Question: Is this not the correct way to define a function in fpcenter in Haskell ? :
'''
-- | Main entry point to the application.
module Main where
-- | The main entry point.
main :: IO ()
main = do
putStrLn "Welcome to FP Haskell Center!"
putStrLn "Have a good day!"
let exp x n | n == 0 = 1
| n == 0 = 1
| n == 1 = x
| even n = exp (x * x) m
| odd n = x * exp (x*x) (m-1)
where m = n 'div' 2
'''
It displays 'src/Main.hs@12:2-12:3 parse error on input |' at line '| n == 0 = 1'
The function is correctly defined when added to Prelude.
Update : error message screenshot attached -

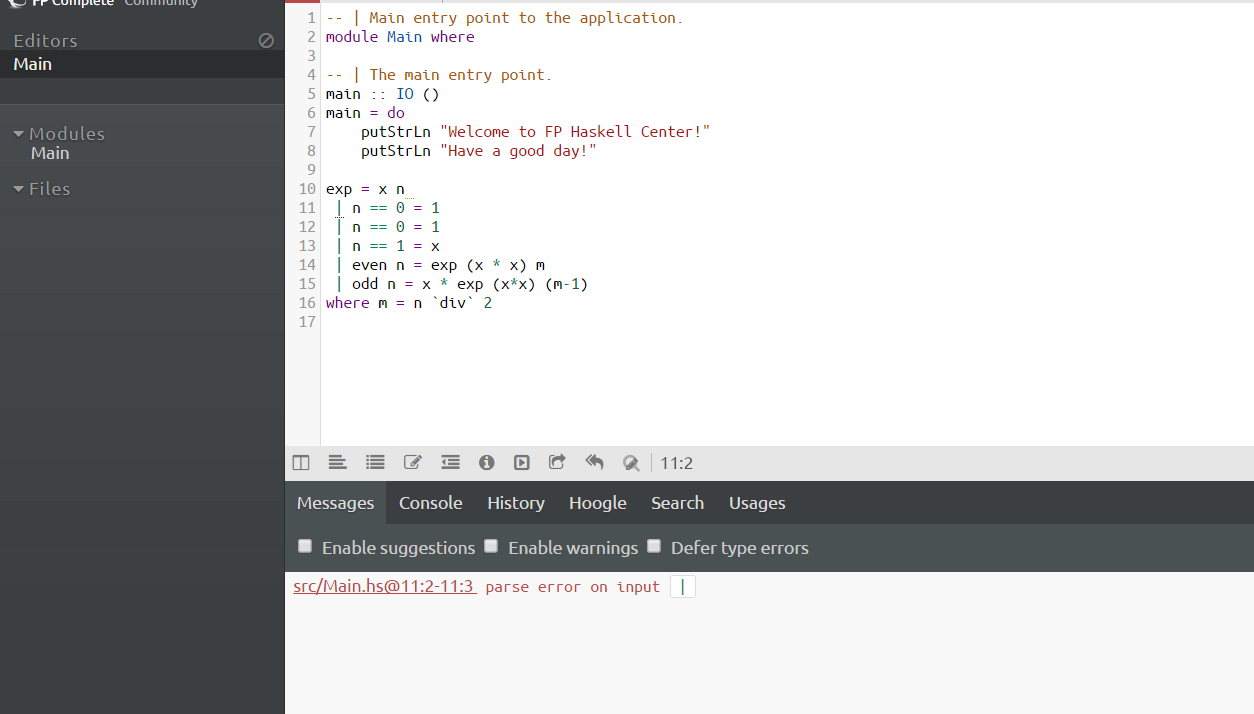
Answer: 'let' is not used for top-level bindings (look at 'main'). Simply write:
'''
exp x n
| n == 0 = 1
| n == 1 = x
| even n = exp (x * x) m
| odd n = x * exp (x * x) (m - 1)
where m = n 'div' 2
'''
Also, when you do use 'let' or 'let'-'in', it follows the same layout rules as 'do' for its block of bindings--the block must be indented as much as the first item in the block. People usually indent things in one of two ways:
'''
let
a = 2
f x y
| x < y = x
| otherwise = y
let a = 2
f x y | x < y = x
| otherwise = y
'''
I prefer the former style, because it does not require changing whitespace as often.